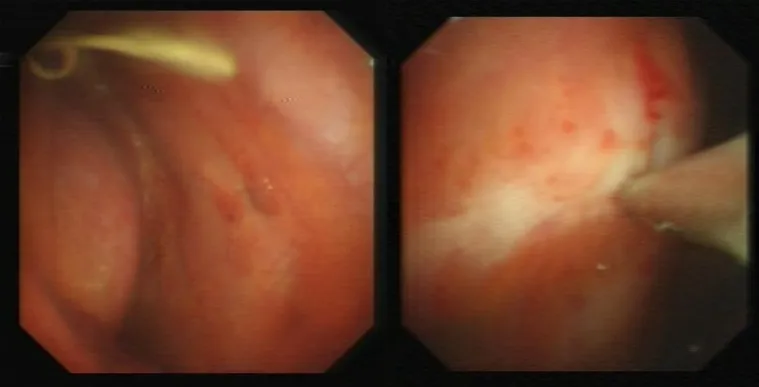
Thoracoscopic findings: parietal pleural hyperemia and white fibrotic plaque.
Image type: endoscopy (airway_endoscopy)